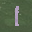
Label: 1